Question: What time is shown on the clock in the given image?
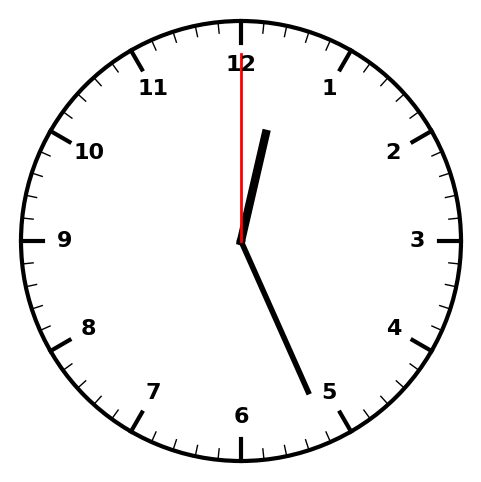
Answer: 12:26:00